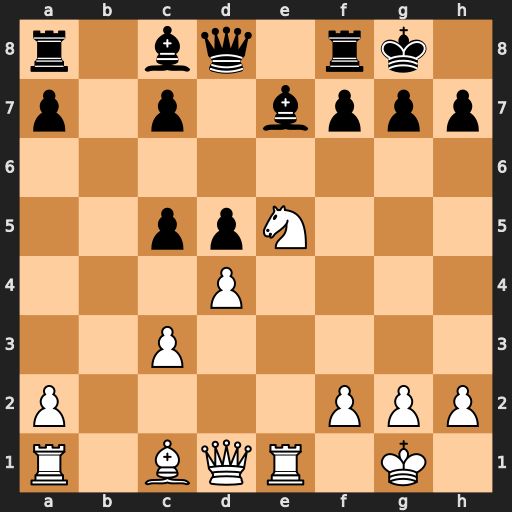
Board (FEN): r1bq1rk1/p1p1bppp/8/2ppN3/3P4/2P5/P4PPP/R1BQR1K1
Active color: w
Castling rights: -
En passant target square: -
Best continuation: Nc6 Qd6 Nxe7+